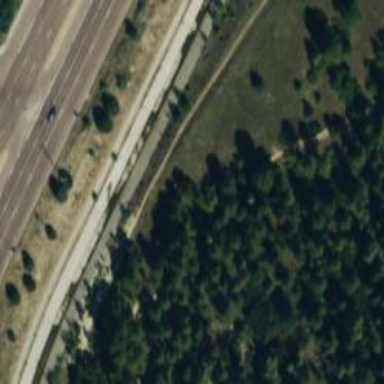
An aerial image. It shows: Path that serves as both road and trail.